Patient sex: M
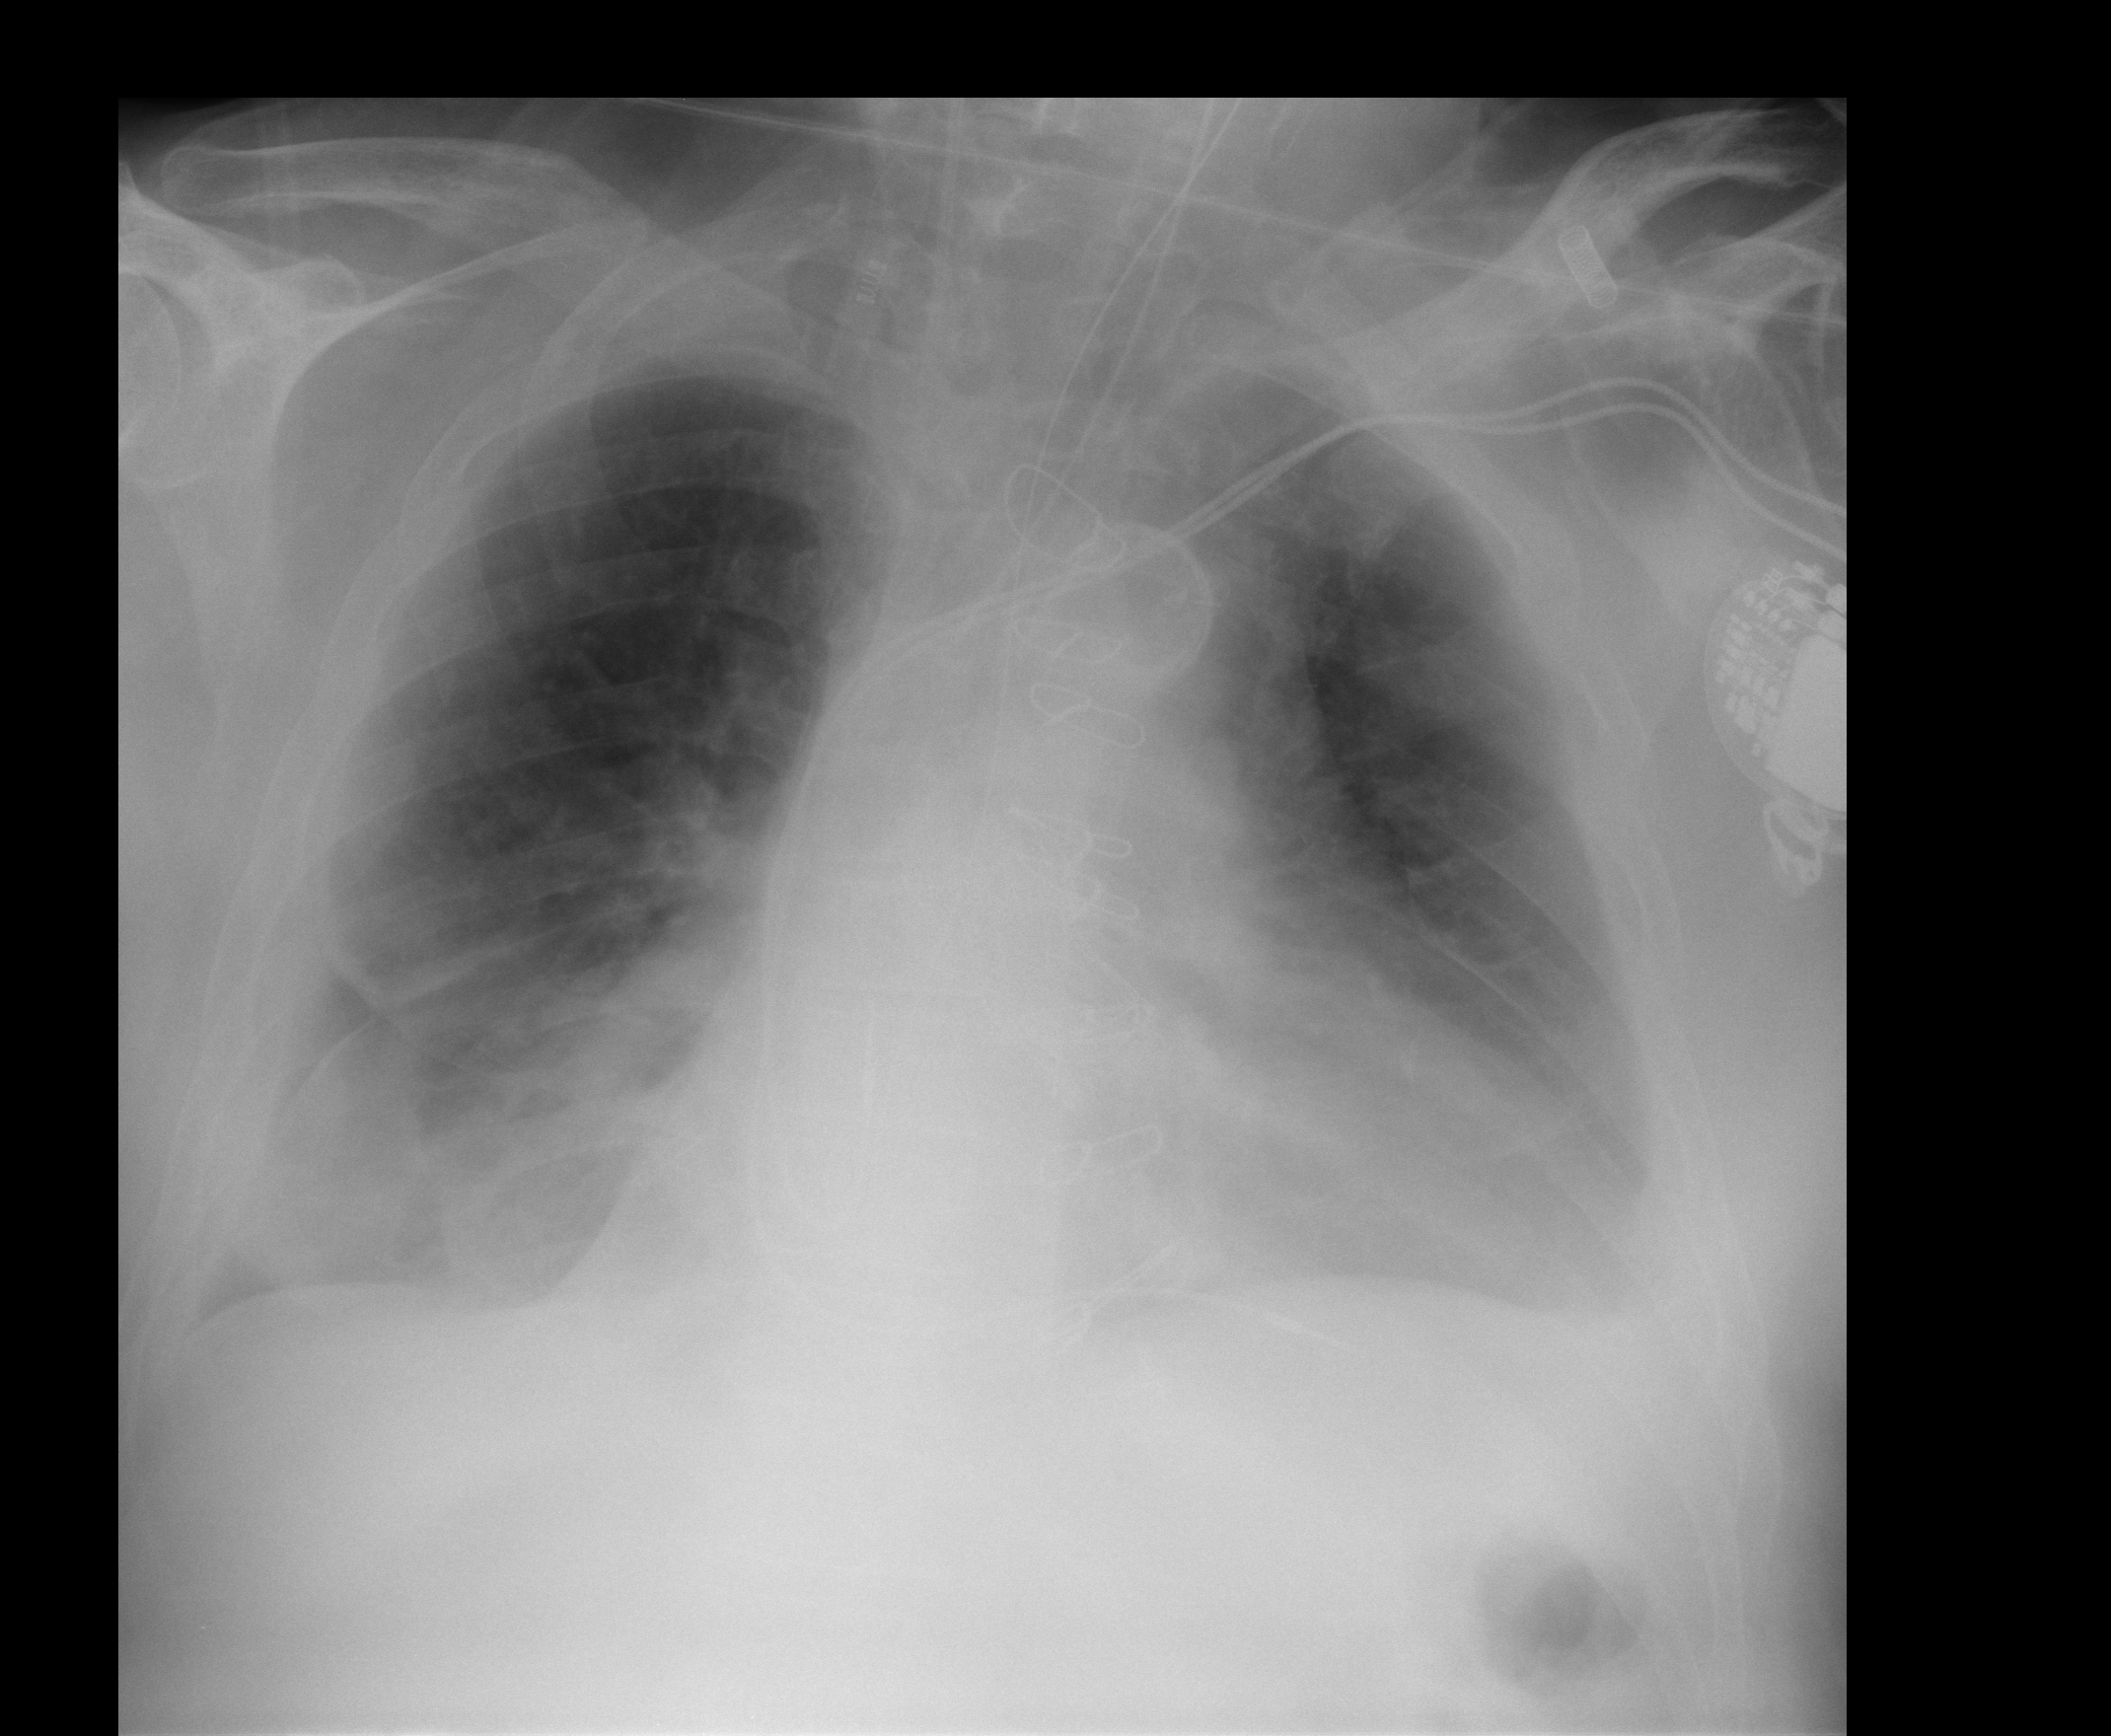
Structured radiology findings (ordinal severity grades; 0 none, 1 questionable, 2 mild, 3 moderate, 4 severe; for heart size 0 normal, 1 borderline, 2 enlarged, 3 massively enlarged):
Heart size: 2
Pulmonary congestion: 2
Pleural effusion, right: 1
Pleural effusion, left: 2
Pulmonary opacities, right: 0
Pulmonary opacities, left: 0
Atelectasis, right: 3
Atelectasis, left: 2